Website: macys
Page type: delivery-shipping
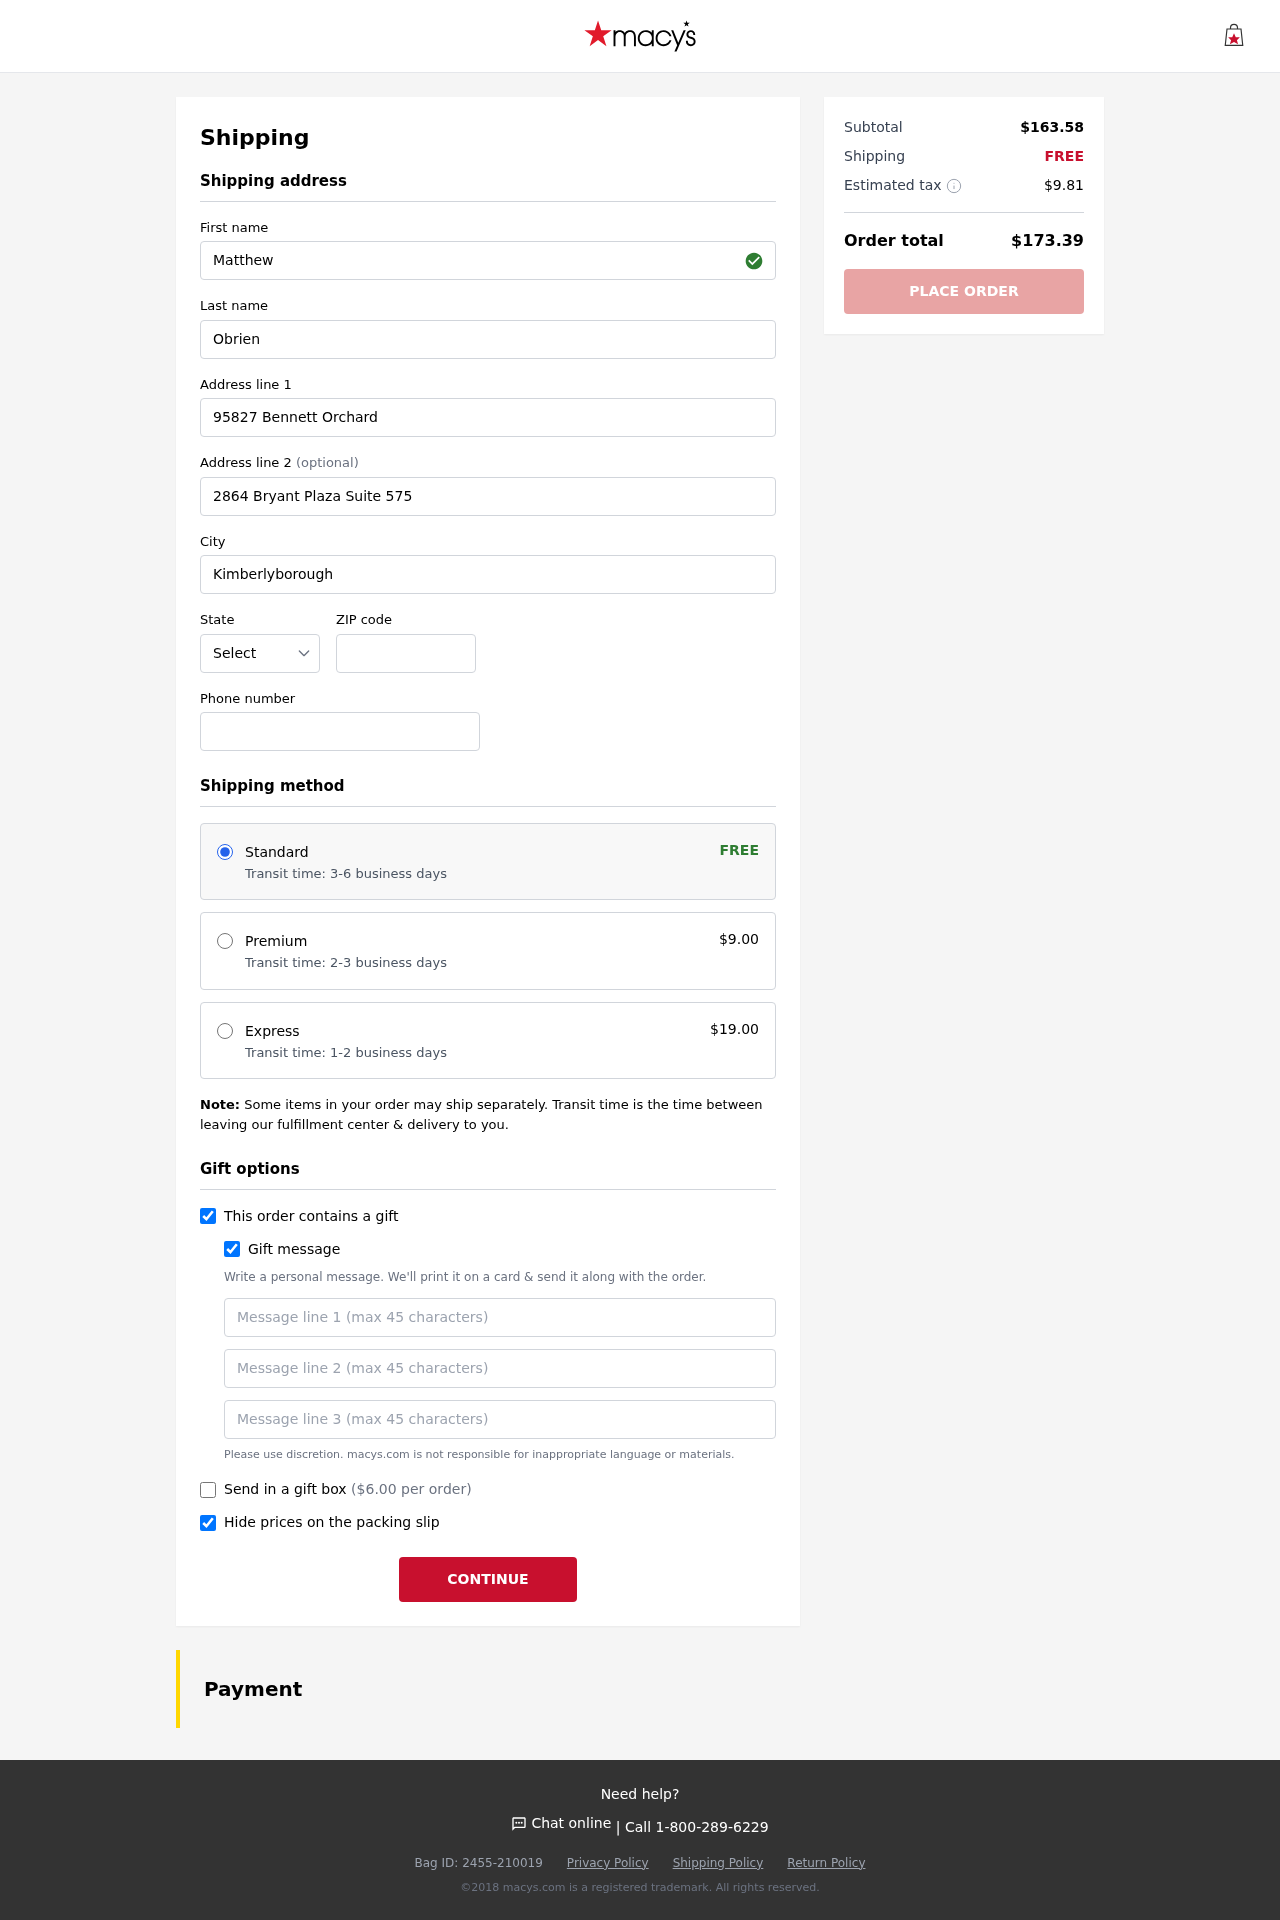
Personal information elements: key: PII_STATE_ABBR
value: WA
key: PII_FIRSTNAME
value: Matthew
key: PII_LASTNAME
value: Obrien
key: PII_STREET
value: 95827 Bennett Orchard
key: PII_STREET2
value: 2864 Bryant Plaza Suite 575
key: PII_CITY
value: Kimberlyborough
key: PII_POSTCODE
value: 03022
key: PII_PHONE
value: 4546590003
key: PII_GIFT_MESSAGE
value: Hey Susan, I thought you’d love this cozy duvet set to brighten up your space! Can’t wait to see how it complements everything else in your home. Enjoy snuggling in style!  Matthew
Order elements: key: ORDER_SHIPPING_STANDARD
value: Transit time: 3-6 business days
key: ORDER_SHIPPING_COST
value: FREE
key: ORDER_SHIPPING_PREMIUM
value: Transit time: 2-3 business days
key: ORDER_SHIPPING_PREMIUM_PRICE
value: $9.00
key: ORDER_SHIPPING_EXPRESS
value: Transit time: 1-2 business days
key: ORDER_SHIPPING_EXPRESS_PRICE
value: $19.00
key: ORDER_GIFT_BOX_PRICE
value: ($6.00 per order)
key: ORDER_SUBTOTAL
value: $163.58
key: ORDER_SHIPPING_COST2
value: FREE
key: ORDER_TAX
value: $9.81
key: ORDER_TOTAL
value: $173.39